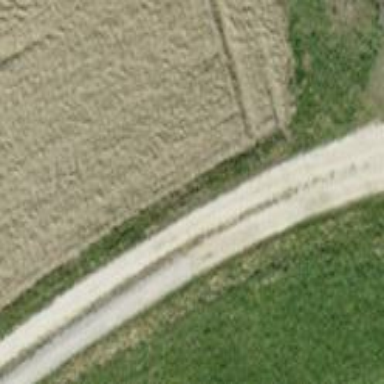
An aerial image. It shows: Track with compacted grade3 surface.